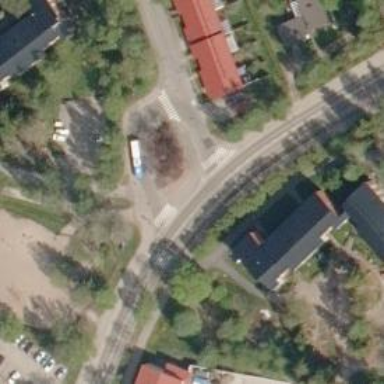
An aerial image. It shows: Asphalt cycleway.